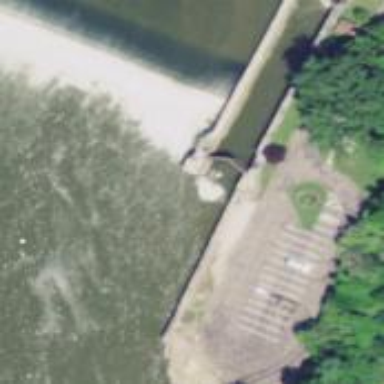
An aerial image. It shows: Lock gate along waterway.